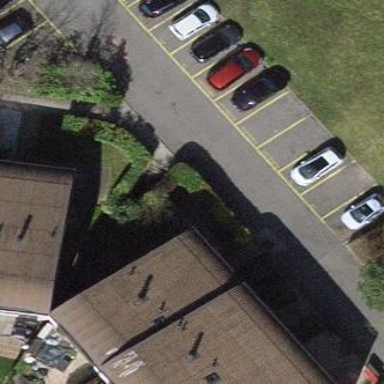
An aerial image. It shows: Parking available on the street side.